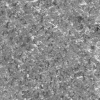
Atmospheric dust classification: not_dusty